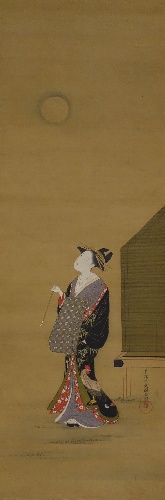
Artist: Katsukawa Shunchō
Artist bio: Japanese, active ca. 1783–95
Date: 18th century
Object type: Hanging scroll
Classification: Paintings
Medium: Hanging scroll; ink and color on silk
Culture: Japan
Period: Edo period (1615–1868)
Dimensions: Image: 35 7/8 × 12 1/8 in. (91.1 × 30.8 cm)
Overall with mounting: 68 7/8 × 16 3/4 in. (174.9 × 42.5 cm)
Overall with knobs: 68 7/8 × 18 3/4 in. (174.9 × 47.6 cm)
Department: Asian Art
Credit line: The Howard Mansfield Collection, Purchase, Rogers Fund, 1936
Accession year: 1936
Repository: Metropolitan Museum of Art, New York, NY
Tags: Women|Moon